Question: Is it possible to get a GridLine over a BartChart ?
Gridlines draw it under and Mesh does not seem to work with BarChart.
'''
BarChart[{Range[10], Range[10]},
ChartLayout -> "Stacked",
GridLines -> {None, {4}},
GridLinesStyle -> Directive[Orange, Thick]]
'''

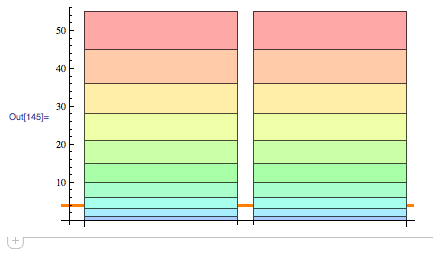
Answer: This can be done via a method option:
'''
BarChart[{Range[10], Range[10]}, ChartLayout -> "Stacked",
GridLines -> {None, {4}}, GridLinesStyle -> Directive[Orange, Thick],
Method -> {"GridLinesInFront" -> True}]
'''

(this work for any graphic.)